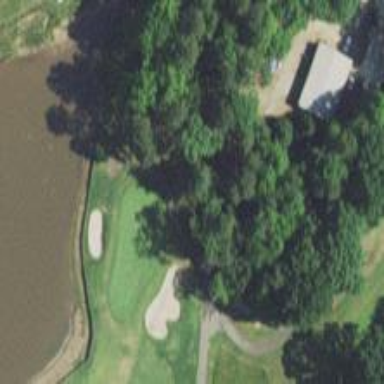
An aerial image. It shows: View of golf hole.